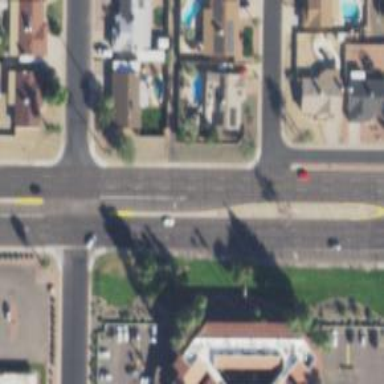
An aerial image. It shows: Secondary road with asphalt surface.